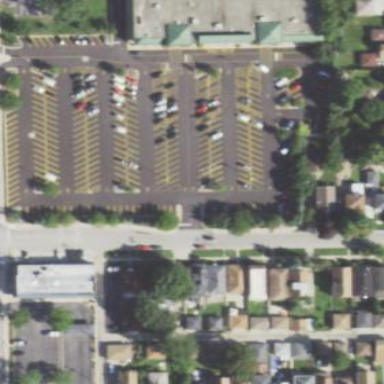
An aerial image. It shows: Parking area with surface.